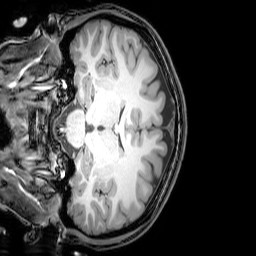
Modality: T1w
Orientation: coronal
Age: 22
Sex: female
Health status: healthy
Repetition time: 0.081 s
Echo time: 0.037 s